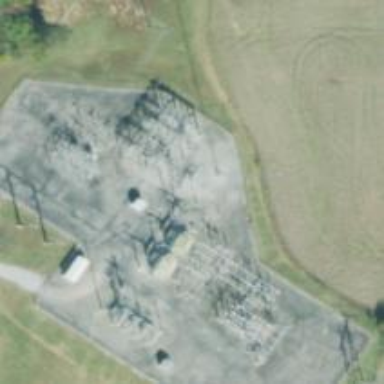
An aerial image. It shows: Power substation.